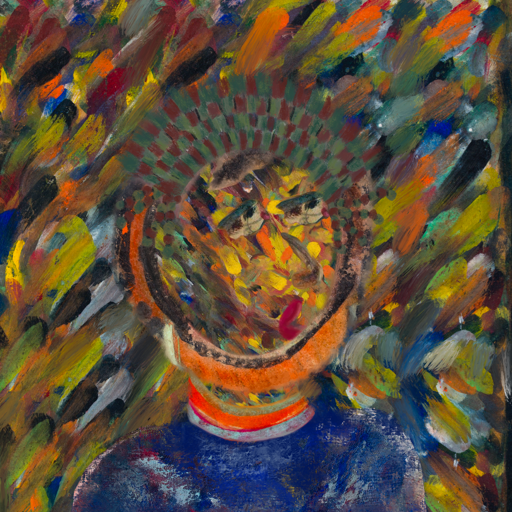
Background: An_Impression, Head And Neck Side: An_Impression, Face Side: Pipe, Bust: Irani, Hair Side: Childish, Head Accessory: After_Raid_Crown, Second Necklace: Blank, Necklace: Sisters, Baby: Blank